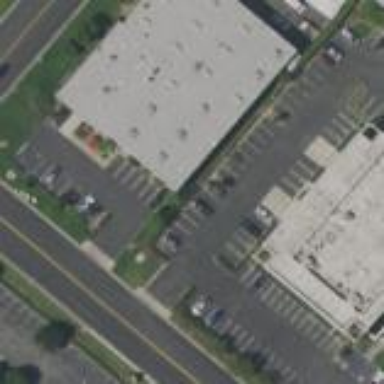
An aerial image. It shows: Commercial building housing car repair shop.